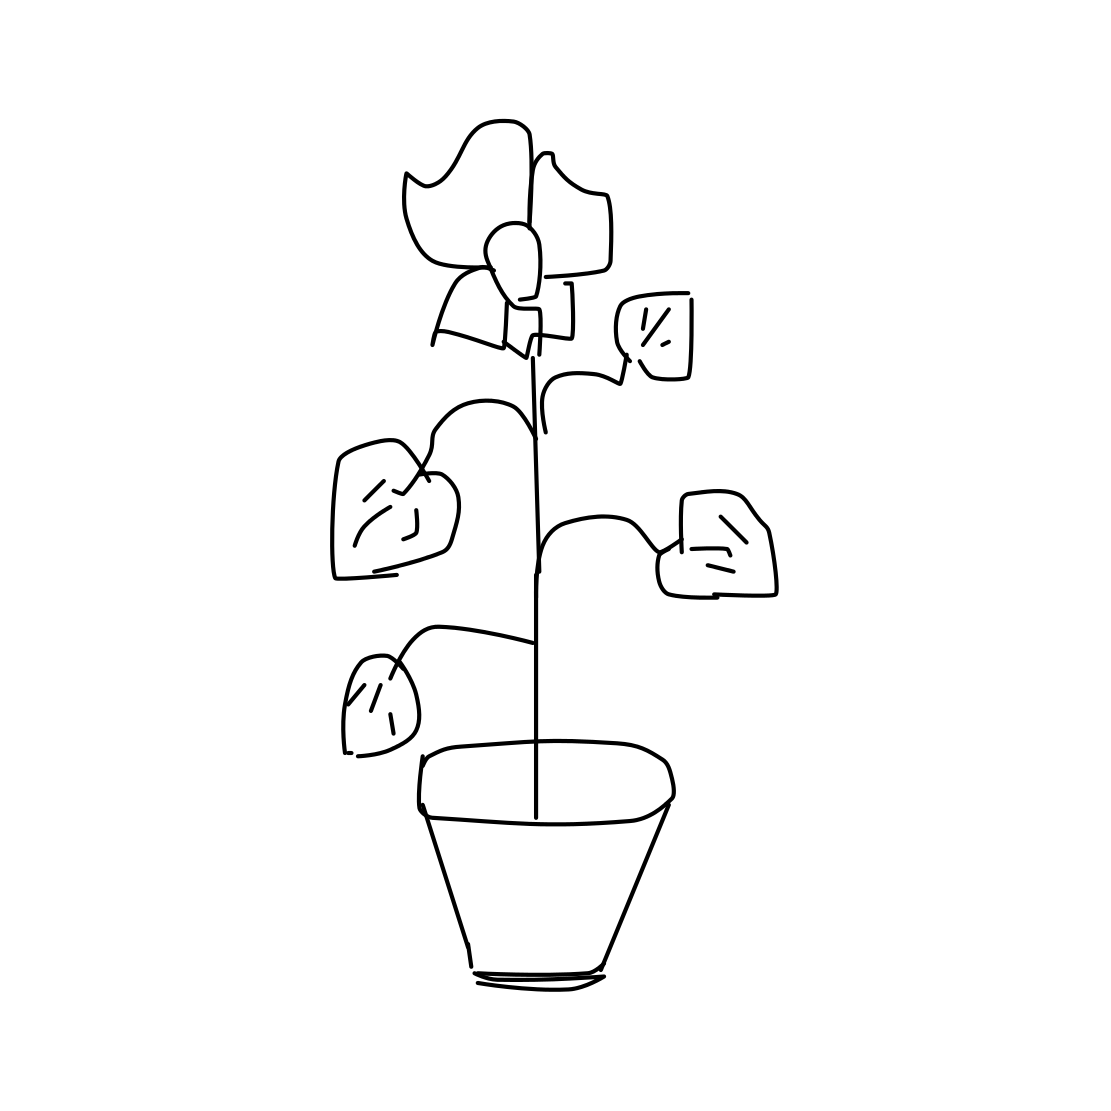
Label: potted plant